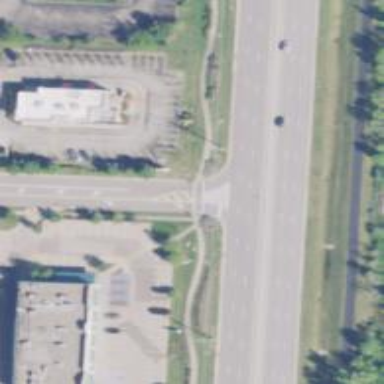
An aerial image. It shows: Zebra crossing on the road.